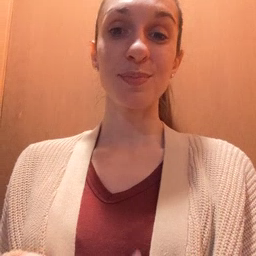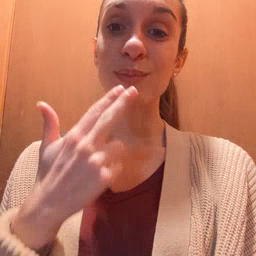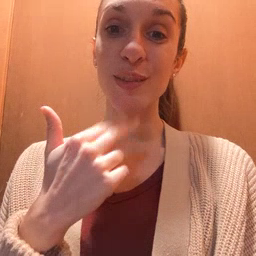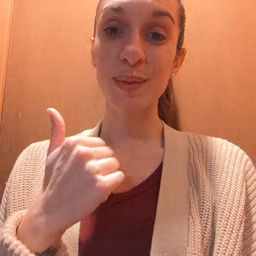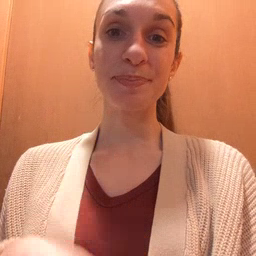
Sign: cute